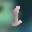
Label: 1